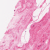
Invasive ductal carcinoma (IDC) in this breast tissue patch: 0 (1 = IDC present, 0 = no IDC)